Question:
Using C# : I want to convert this table into XML. . This is test data. I have given sample of two columns converted to xml and the corresponding rows as attributes . But i actually want for all columns. This is a Datatable.
'''
<ListDataCollateralDials>
<DataCollateralDials Type="Conv">
<Multiplier>1</Multiplier>
<Seasoning>1</Seasoning>
<Lockin>1</Lockin>
<Multiplier>1</Multiplier>
<ElbowShift>0</ElbowShift>
<Steepness>1</Steepness>
<Burnout>1</Burnout>
<Adjustment >1</Adjustment>
<Effect>1</Effect>
<Decay>1</Decay>
<Outs>1</Outs>
<Base>700</Base>
<Slope>1</Slope>
<Base>80</Base>
<Slope2>1</Slope2>
<Base2>200</Base2>
<Slope3>1</Slope3>
<Height>0</Height>
<Length>0</Length>
<Height2>0</Height2>
<Length2>0</Length2>
<Elbow>0</Elbow>
<Multiplier2>1</Multiplier2>
<Multiplier3>1</Multiplier3>
</DataCollateralDials>
<DataCollateralDials Type="Conv">
<Multiplier>1</Multiplier>
<Seasoning>1</Seasoning>
<Lockin>1</Lockin>
<Multiplier>1</Multiplier>
<ElbowShift>0</ElbowShift>
<Steepness>1</Steepness>
<Burnout>1</Burnout>
<Adjustment >1</Adjustment>
<Effect>1</Effect>
<Decay>1</Decay>
<Outs>1</Outs>
<Base>700</Base>
<Slope>1</Slope>
<Base>80</Base>
<Slope2>1</Slope2>
<Base2>200</Base2>
<Slope3>1</Slope3>
<Height>0</Height>
<Length>0</Length>
<Height2>0</Height2>
<Length2>0</Length2>
<Elbow>0</Elbow>
<Multiplier2>1</Multiplier2>
<Multiplier3>1</Multiplier3>
</DataCollateralDials>
</ListDataCollateralDials>
'''
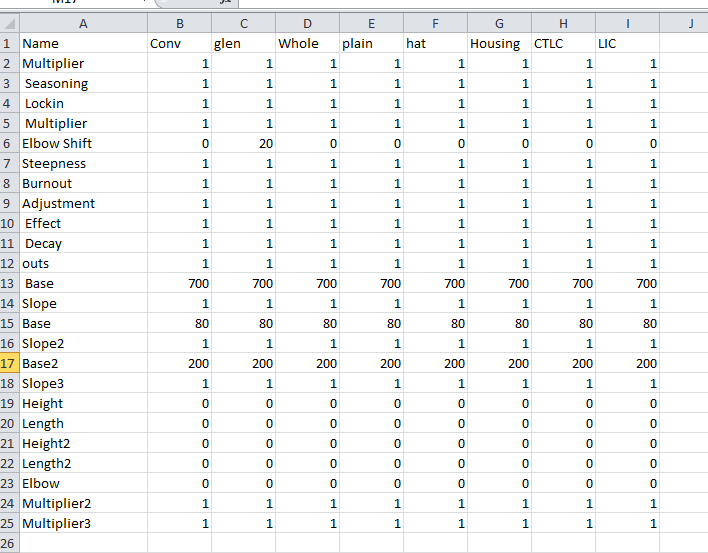
Answer: '''
public static string ToXml(this DataTable table, int metaIndex = 0)
{
XDocument xdoc = new XDocument(
new XElement(table.TableName,
from column in table.Columns.Cast<DataColumn>()
where column != table.Columns[metaIndex]
select new XElement(column.ColumnName,
from row in table.AsEnumerable()
select new XElement(row.Field<string>(metaIndex), row[column])
)
)
);
return xdoc.ToString();
}
'''
This worked great for me. Thanks stackoverflow.